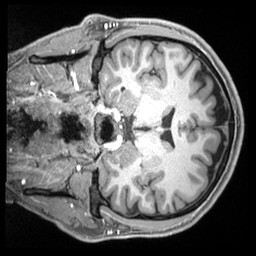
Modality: T1w
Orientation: coronal
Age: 24
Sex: male
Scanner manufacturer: siemens
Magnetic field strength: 3 T
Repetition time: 2.4 s
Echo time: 0.00226 s